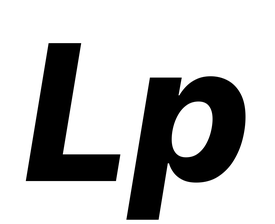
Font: Inter-Italic_ExtraBold_Italic